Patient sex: M
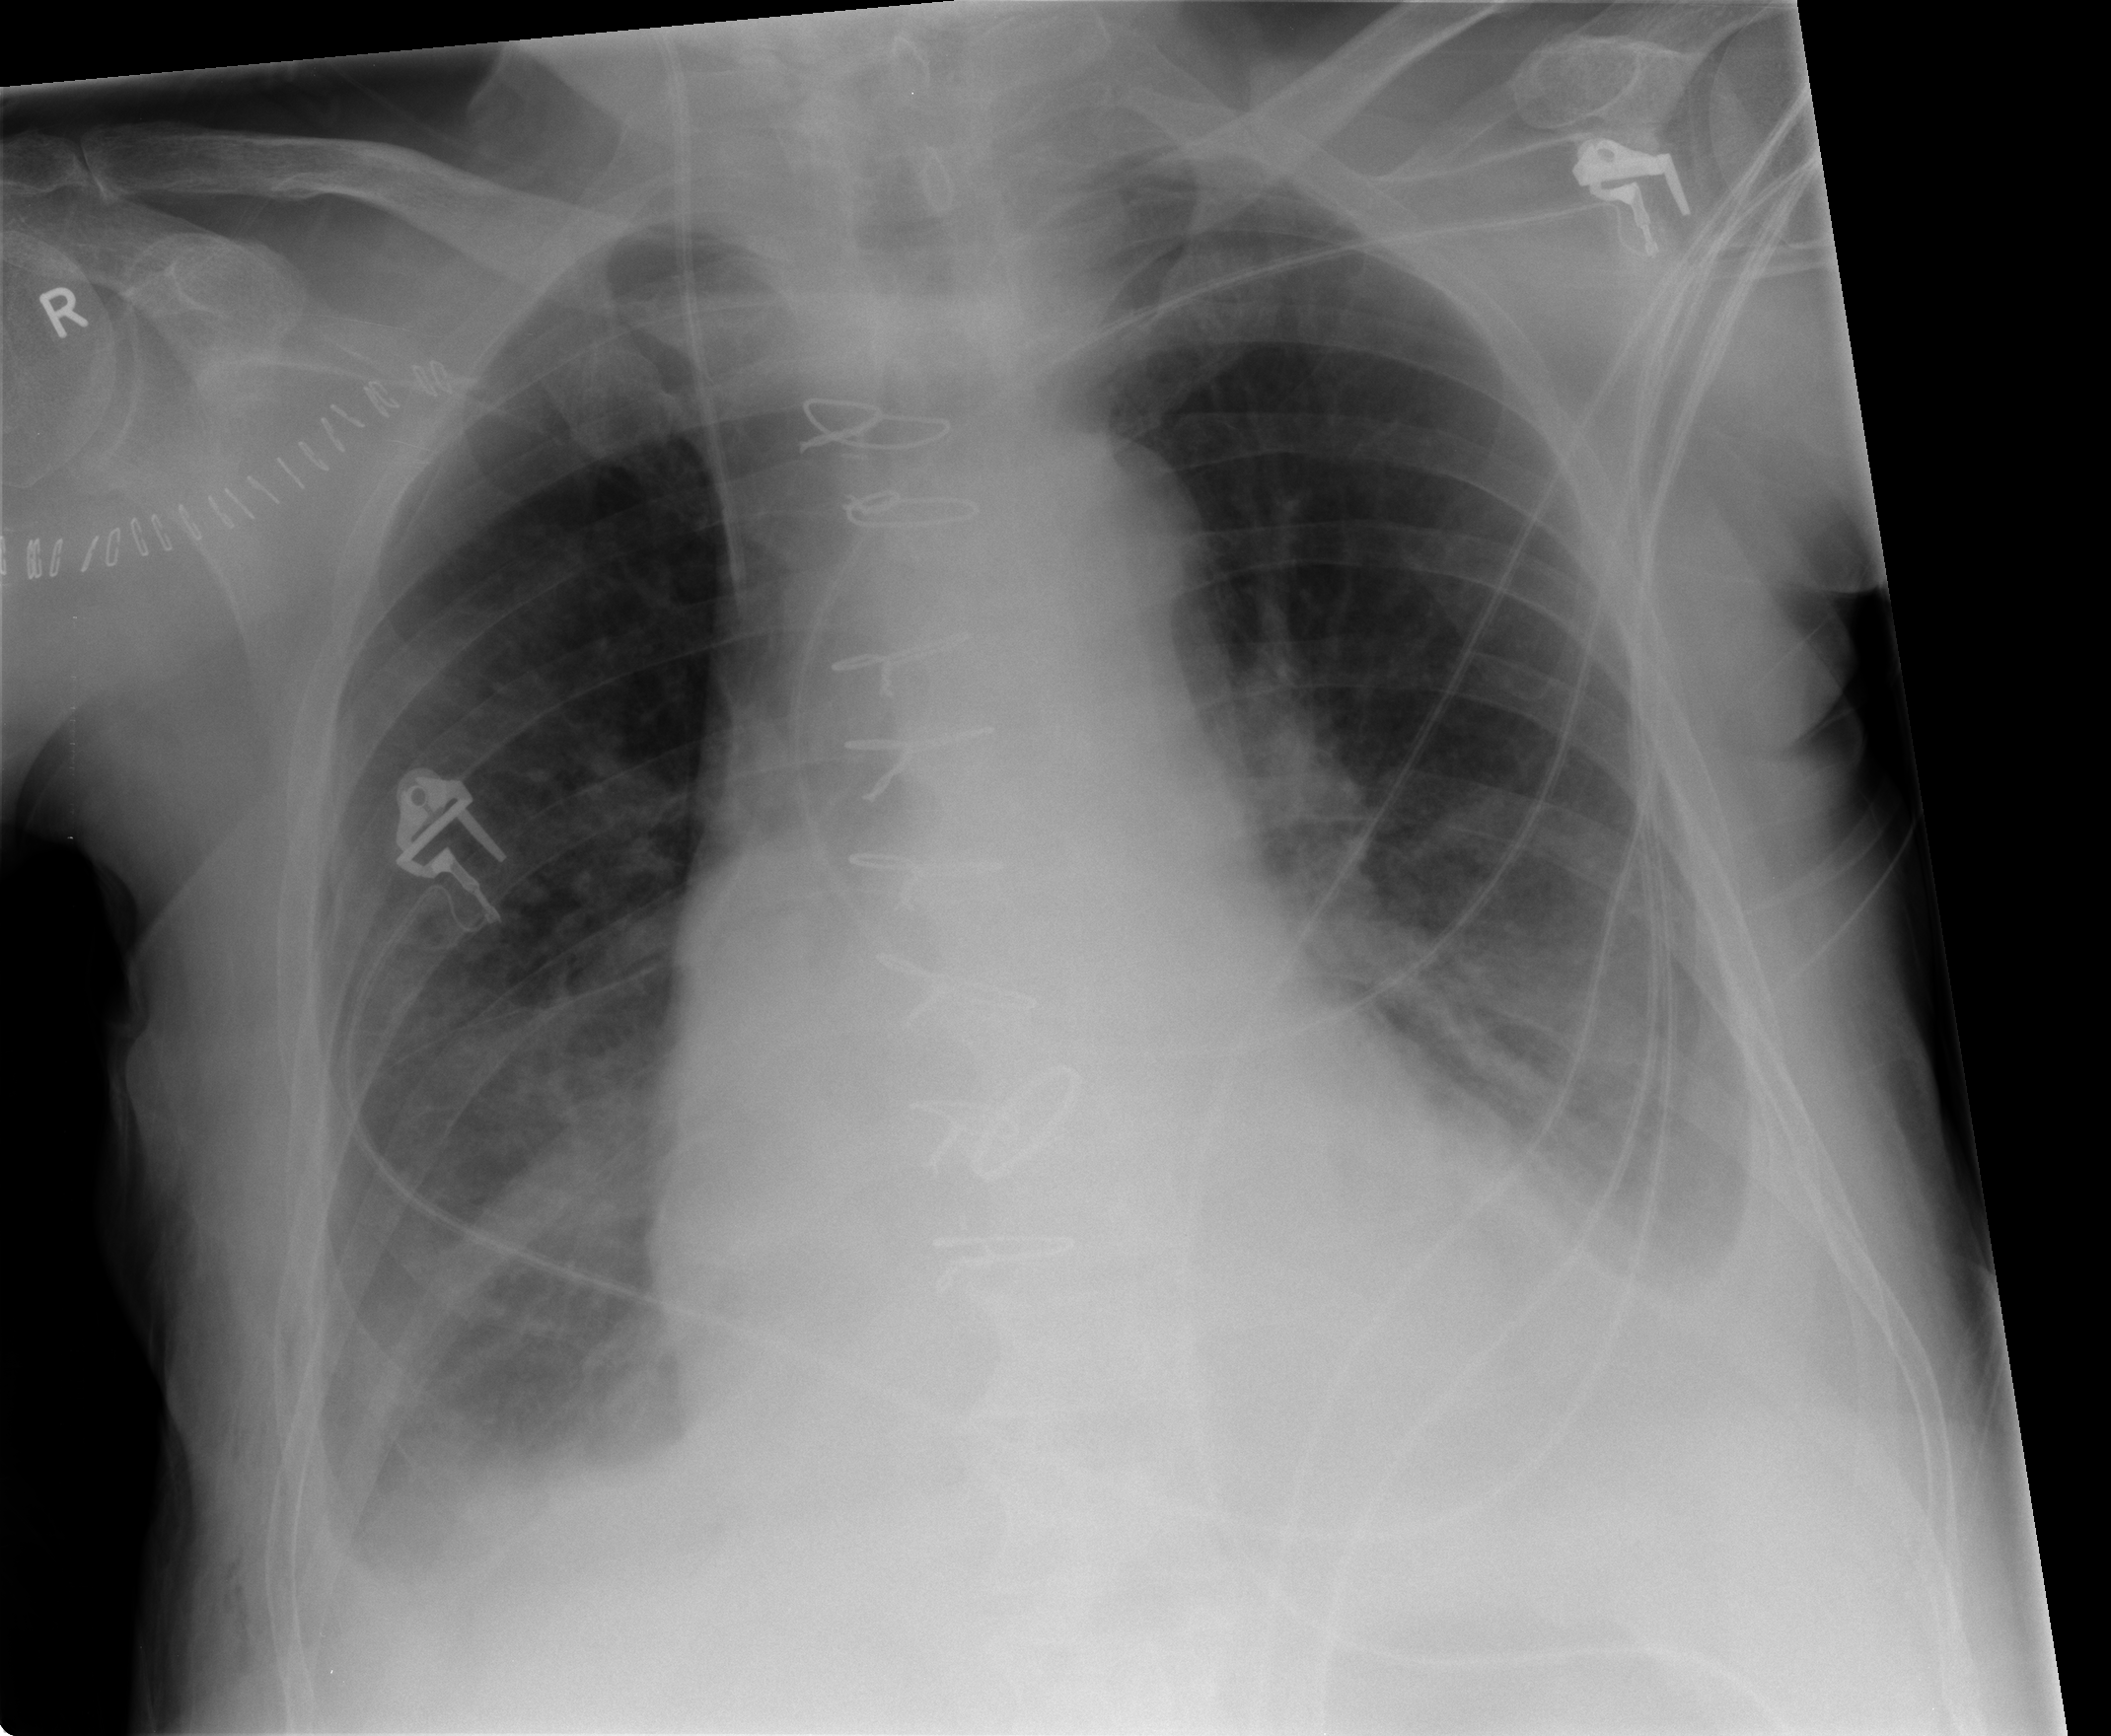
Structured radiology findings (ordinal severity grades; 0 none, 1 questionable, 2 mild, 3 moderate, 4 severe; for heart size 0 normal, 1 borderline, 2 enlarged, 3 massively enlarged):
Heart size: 2
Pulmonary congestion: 0
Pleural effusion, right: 3
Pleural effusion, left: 3
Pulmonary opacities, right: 0
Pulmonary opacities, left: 0
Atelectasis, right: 2
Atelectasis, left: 2